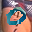
Label: 0